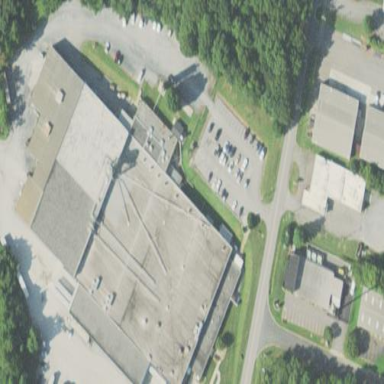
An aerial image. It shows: Industrial building that serves as factory.